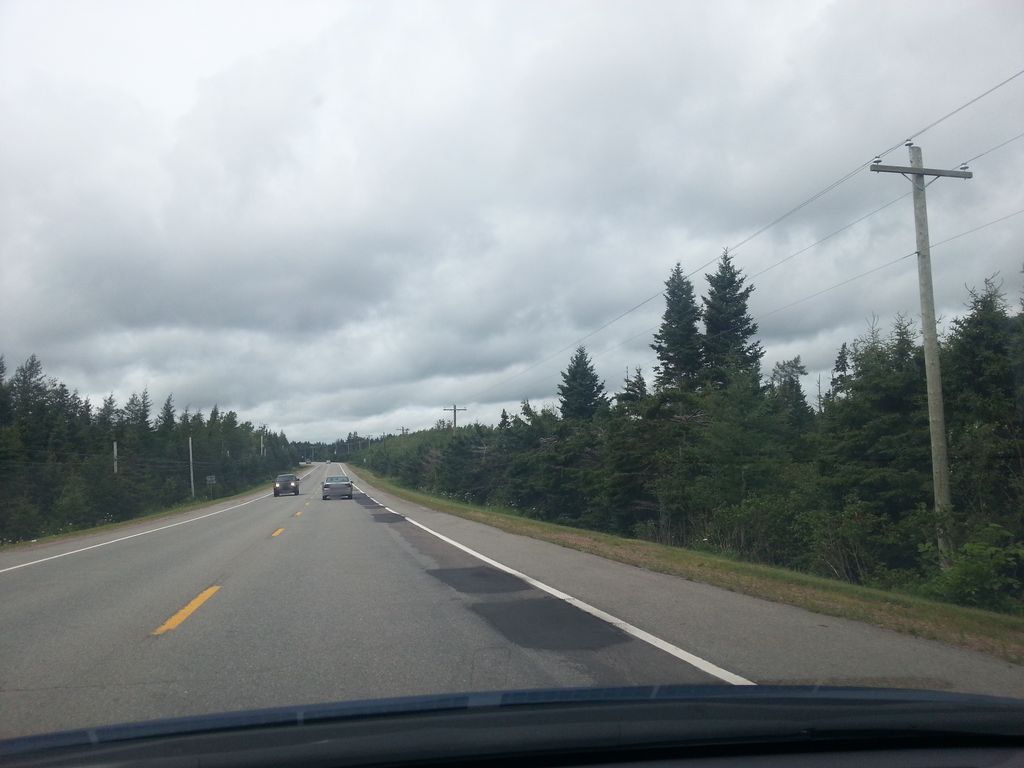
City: charlottetown